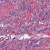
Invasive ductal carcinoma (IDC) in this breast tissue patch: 1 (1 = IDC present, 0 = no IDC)